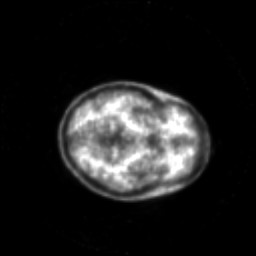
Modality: PET
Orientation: axial
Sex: female
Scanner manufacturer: siemens